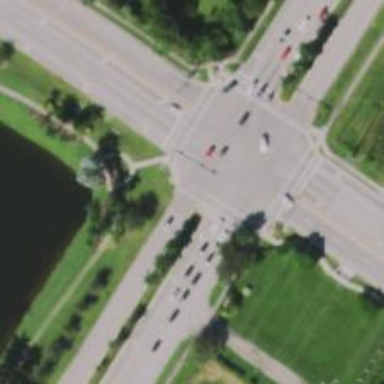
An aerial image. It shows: Uncontrolled crossing on the road.